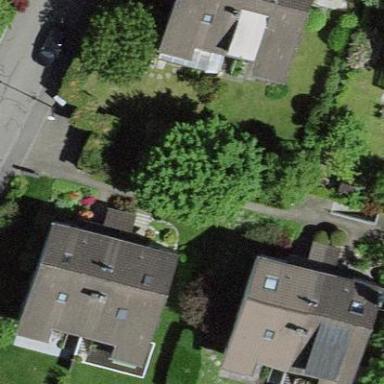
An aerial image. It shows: Simple house.